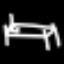
Label: bed